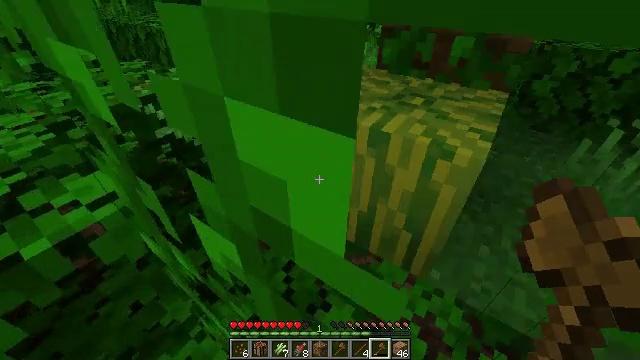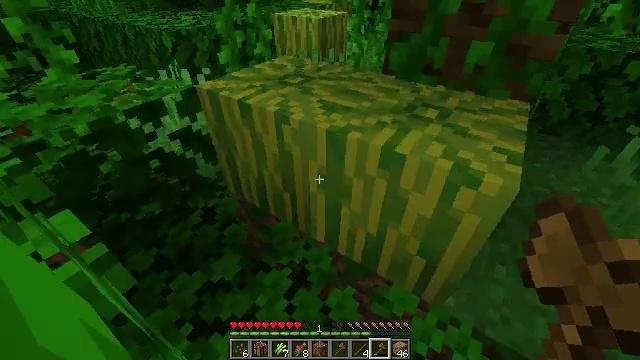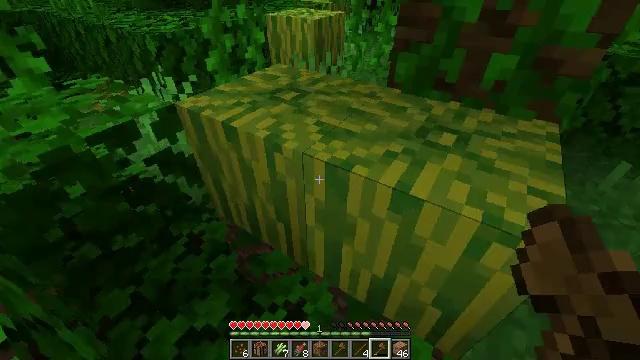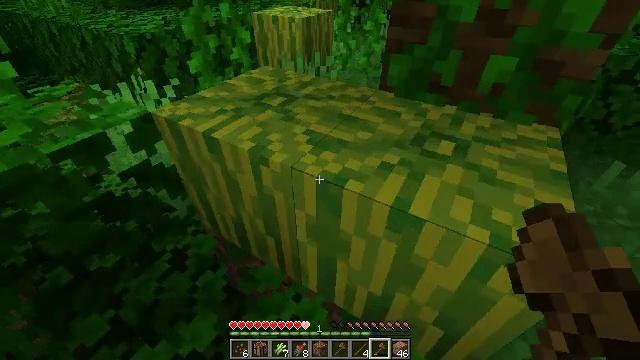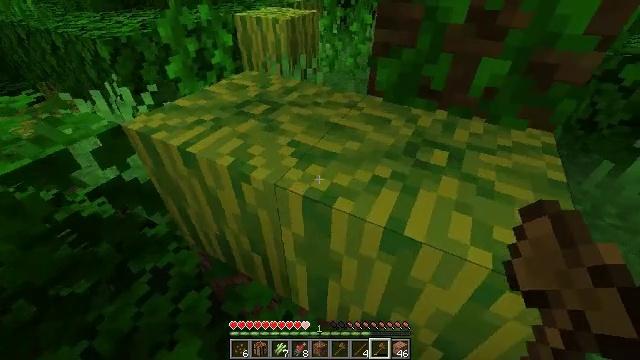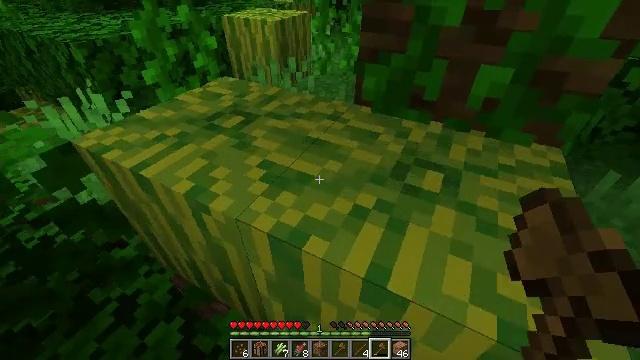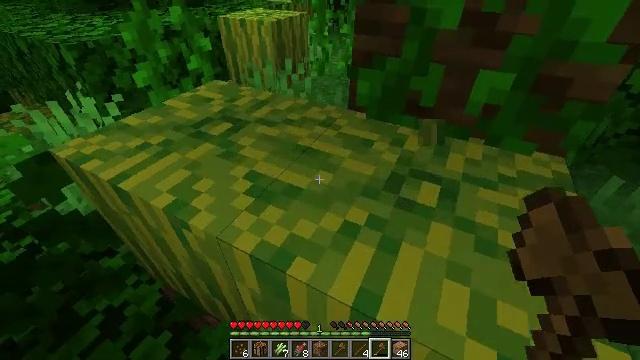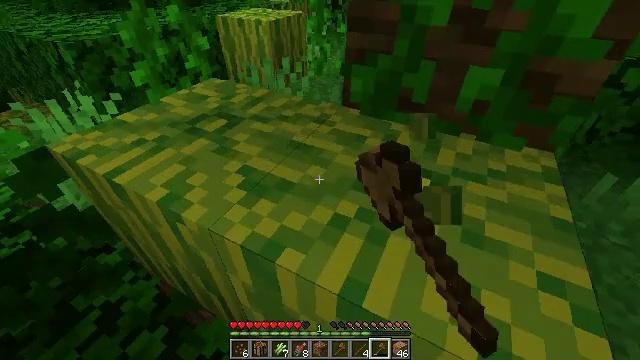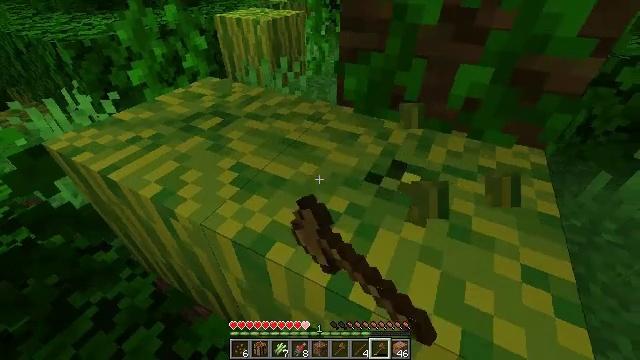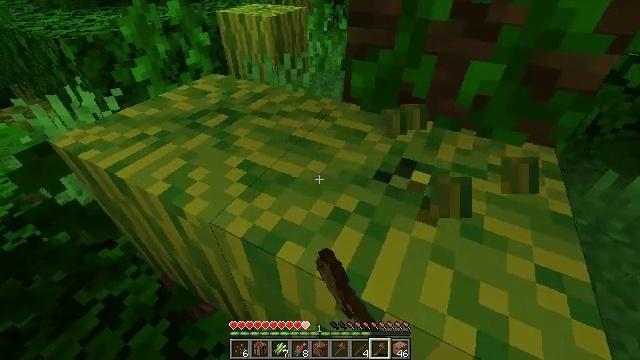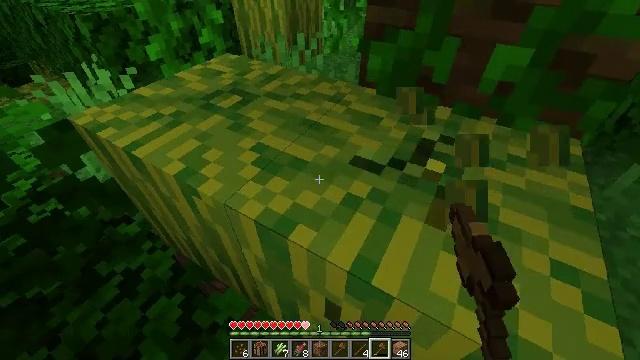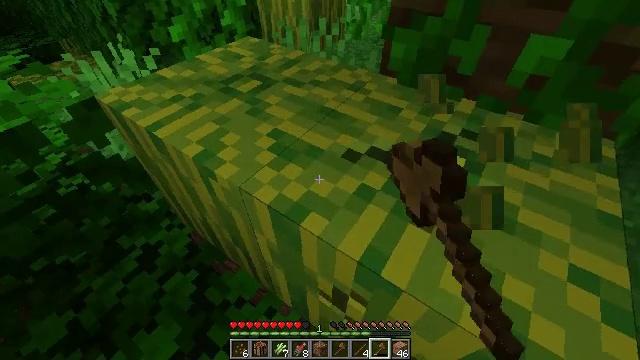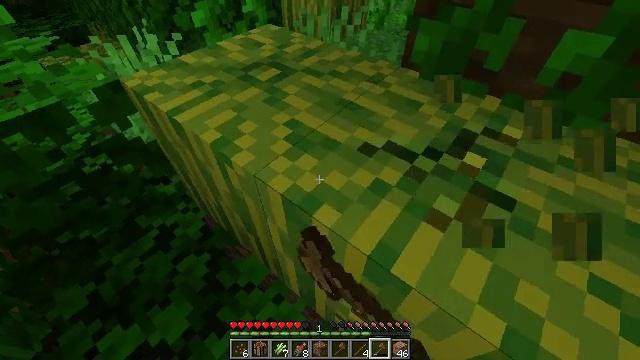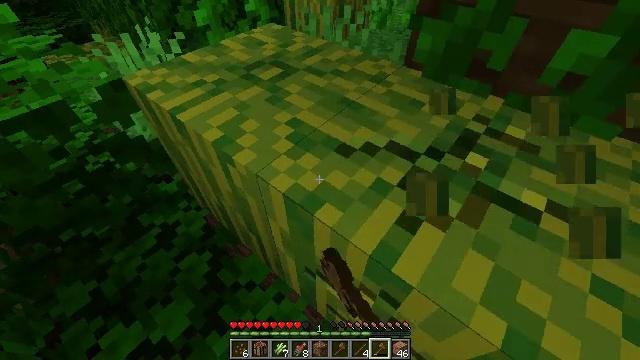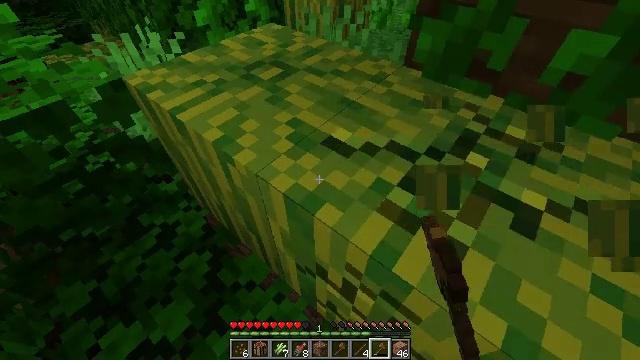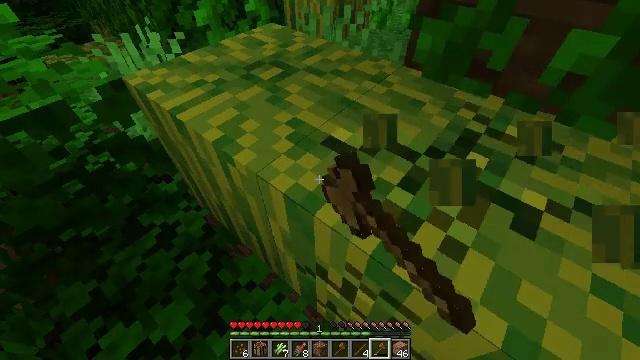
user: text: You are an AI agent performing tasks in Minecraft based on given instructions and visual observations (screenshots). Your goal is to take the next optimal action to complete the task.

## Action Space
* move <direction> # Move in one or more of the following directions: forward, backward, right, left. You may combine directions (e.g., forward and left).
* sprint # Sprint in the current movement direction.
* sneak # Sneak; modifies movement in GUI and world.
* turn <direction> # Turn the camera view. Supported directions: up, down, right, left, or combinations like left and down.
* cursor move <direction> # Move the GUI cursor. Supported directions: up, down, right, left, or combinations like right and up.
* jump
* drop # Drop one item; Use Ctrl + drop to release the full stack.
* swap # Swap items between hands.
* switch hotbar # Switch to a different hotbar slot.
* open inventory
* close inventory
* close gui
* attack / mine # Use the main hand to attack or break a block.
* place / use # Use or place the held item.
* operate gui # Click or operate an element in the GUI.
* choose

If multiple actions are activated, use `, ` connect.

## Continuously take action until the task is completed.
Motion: motion action
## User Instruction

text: Gather melon for food.
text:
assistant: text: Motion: move forward
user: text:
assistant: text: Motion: move forward
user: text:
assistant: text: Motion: move forward, turn right
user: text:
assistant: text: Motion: move forward and move right, turn right
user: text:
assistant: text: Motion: move forward and move right
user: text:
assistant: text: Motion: move forward and move right, attack / mine
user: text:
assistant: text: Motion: move forward and move right, attack / mine
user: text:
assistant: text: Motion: move forward, attack / mine
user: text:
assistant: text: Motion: attack / mine
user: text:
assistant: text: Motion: turn left and down, attack / mine
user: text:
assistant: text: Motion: turn left and down, attack / mine
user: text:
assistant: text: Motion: turn left and down, attack / mine
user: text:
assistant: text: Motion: attack / mine
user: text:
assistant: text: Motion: attack / mine
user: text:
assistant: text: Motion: attack / mine
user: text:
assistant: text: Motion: attack / mine
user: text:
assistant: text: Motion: attack / mine
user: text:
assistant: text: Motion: attack / mine
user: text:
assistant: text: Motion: attack / mine
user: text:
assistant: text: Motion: attack / mine
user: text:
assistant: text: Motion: attack / mine
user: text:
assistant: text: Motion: attack / mine
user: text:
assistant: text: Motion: attack / mine
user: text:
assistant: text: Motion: attack / mine
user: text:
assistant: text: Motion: attack / mine
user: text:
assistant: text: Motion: attack / mine
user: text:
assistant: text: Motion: turn left and up, attack / mine
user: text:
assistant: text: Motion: turn left and up, attack / mine
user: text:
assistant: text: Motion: turn left and up, attack / mine
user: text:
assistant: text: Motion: attack / mine